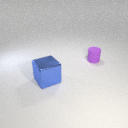
small purple rubber cylinder behind large blue metal cube